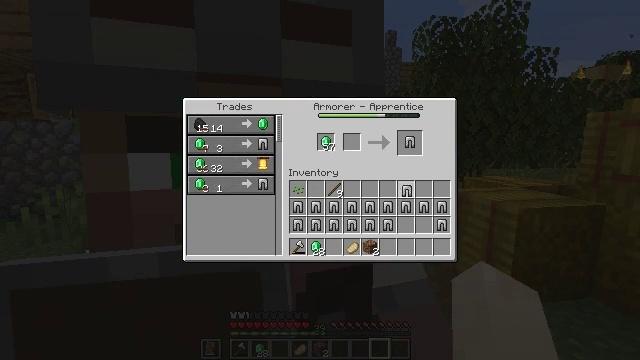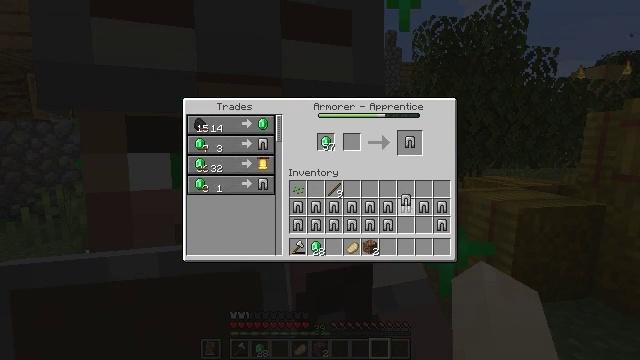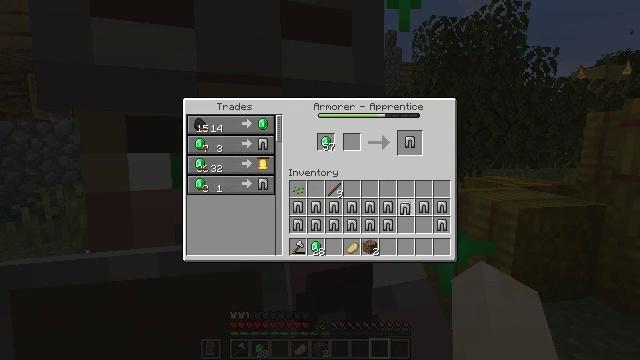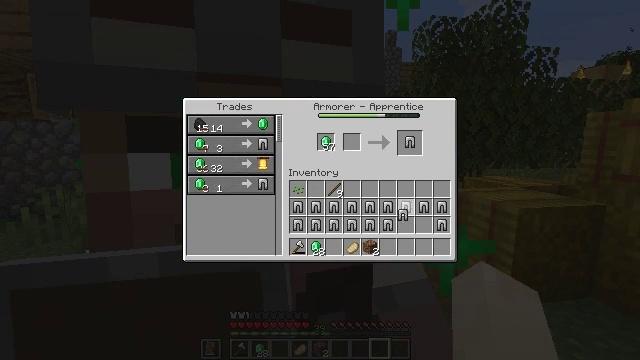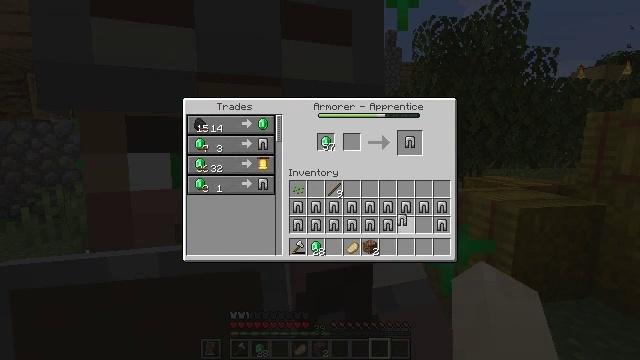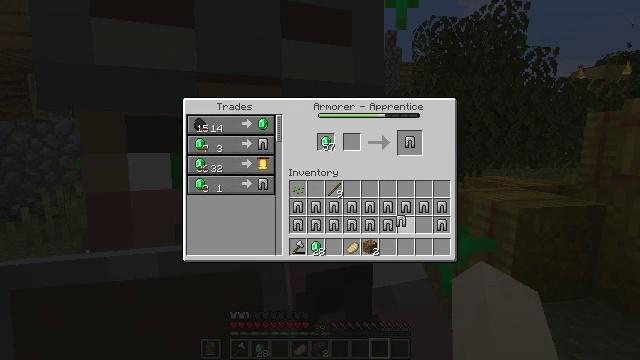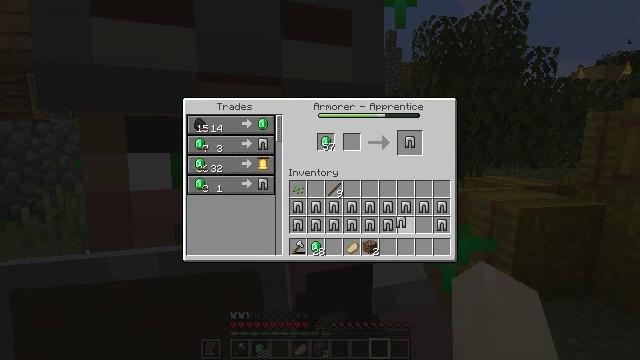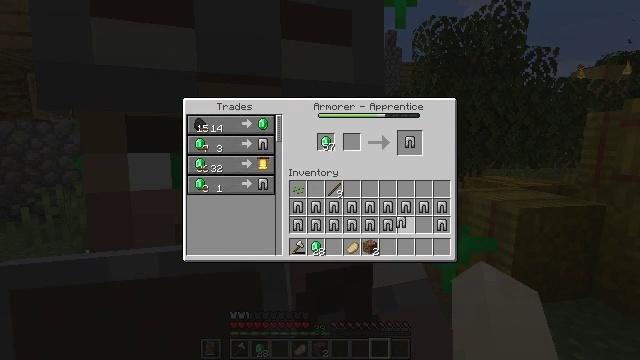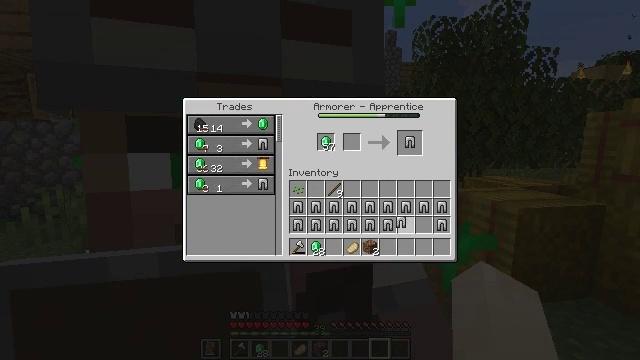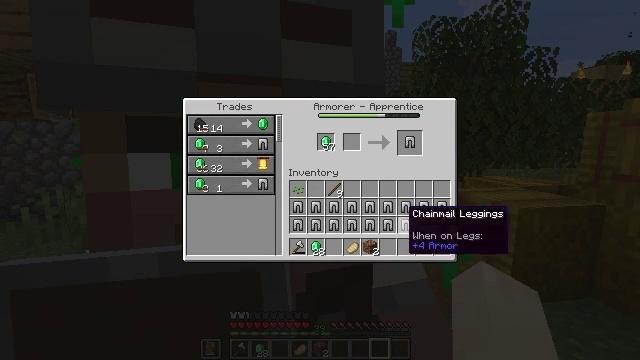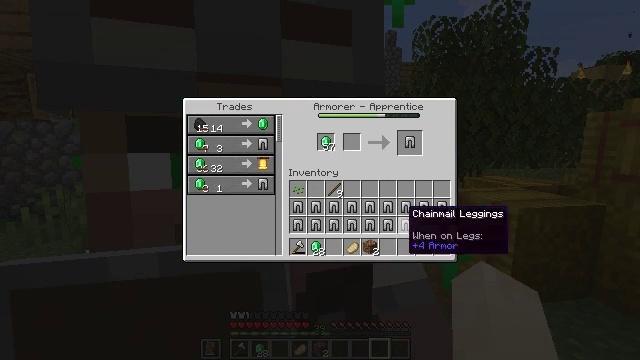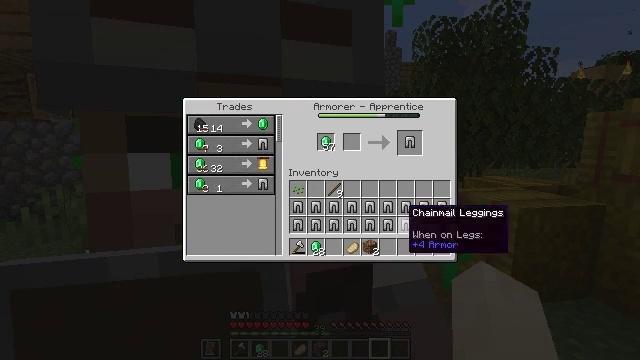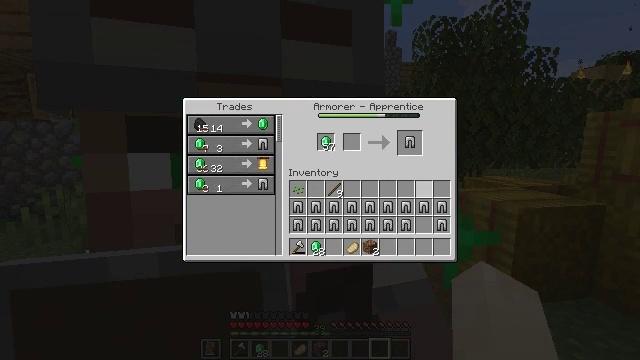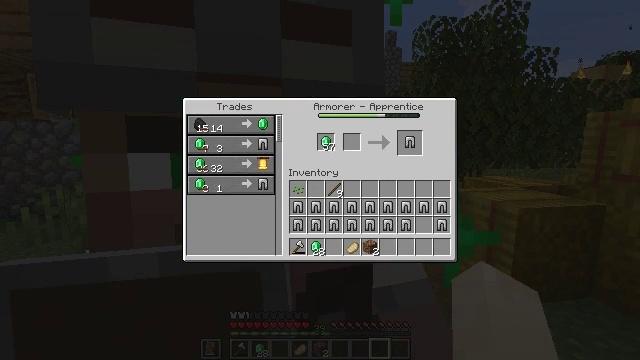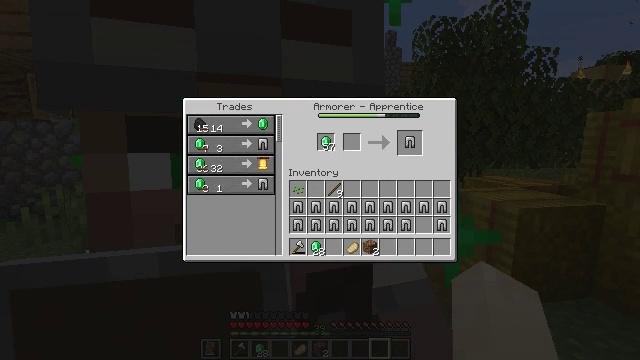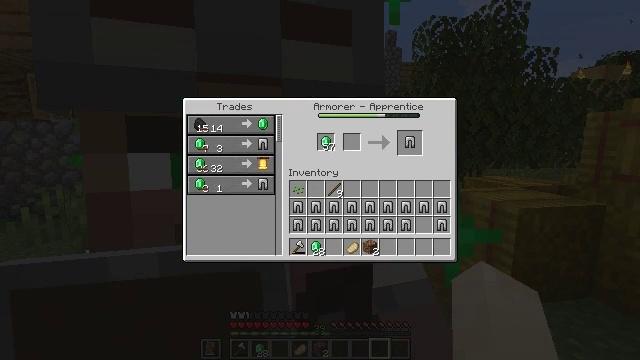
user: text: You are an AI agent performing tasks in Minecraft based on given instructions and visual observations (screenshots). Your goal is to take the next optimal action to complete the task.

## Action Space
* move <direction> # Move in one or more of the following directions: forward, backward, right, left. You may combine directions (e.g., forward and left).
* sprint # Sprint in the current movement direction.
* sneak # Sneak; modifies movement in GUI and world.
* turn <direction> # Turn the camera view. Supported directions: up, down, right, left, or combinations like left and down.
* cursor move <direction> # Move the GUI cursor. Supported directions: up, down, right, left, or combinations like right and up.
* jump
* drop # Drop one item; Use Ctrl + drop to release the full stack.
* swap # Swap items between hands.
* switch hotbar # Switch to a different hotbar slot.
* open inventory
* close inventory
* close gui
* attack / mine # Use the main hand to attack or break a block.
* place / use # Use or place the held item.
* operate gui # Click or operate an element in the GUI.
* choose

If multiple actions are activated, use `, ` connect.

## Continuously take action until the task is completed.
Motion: motion action
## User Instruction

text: Combine materials to craft chainmail leggings.
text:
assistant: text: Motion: cursor move down
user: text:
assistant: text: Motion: cursor move down
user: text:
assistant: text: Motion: no_op
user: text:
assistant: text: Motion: no_op
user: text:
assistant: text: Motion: no_op
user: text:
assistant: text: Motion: operate gui
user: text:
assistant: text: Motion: operate gui
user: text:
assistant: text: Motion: operate gui
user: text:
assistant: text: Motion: no_op
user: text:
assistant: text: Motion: no_op
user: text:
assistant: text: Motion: no_op
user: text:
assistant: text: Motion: cursor move right and up
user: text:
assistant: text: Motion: cursor move up
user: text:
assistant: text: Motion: no_op
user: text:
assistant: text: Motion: no_op
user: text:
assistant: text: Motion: no_op
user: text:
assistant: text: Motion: no_op
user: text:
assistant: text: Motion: operate gui
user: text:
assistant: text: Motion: operate gui
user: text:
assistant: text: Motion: operate gui
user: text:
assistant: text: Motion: cursor move down
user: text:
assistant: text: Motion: no_op
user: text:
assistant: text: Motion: operate gui
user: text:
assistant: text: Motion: operate gui
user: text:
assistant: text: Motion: operate gui
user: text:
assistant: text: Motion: no_op
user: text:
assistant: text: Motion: cursor move down
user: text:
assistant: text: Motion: cursor move down
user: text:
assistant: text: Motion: cursor move down
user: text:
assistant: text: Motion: cursor move down